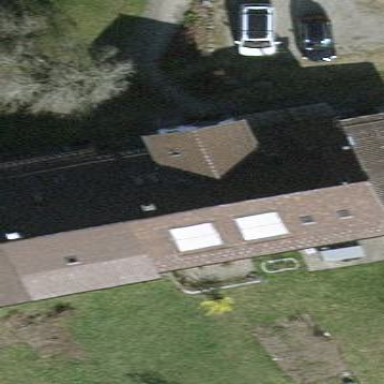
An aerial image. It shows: Terrace building.